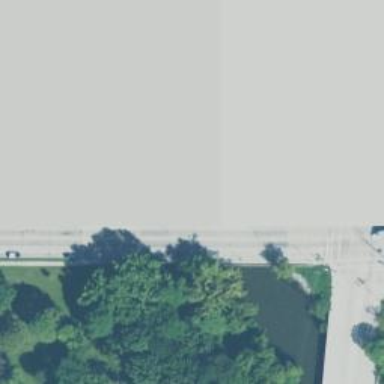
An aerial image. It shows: Tertiary road with bridge that has cycling track.